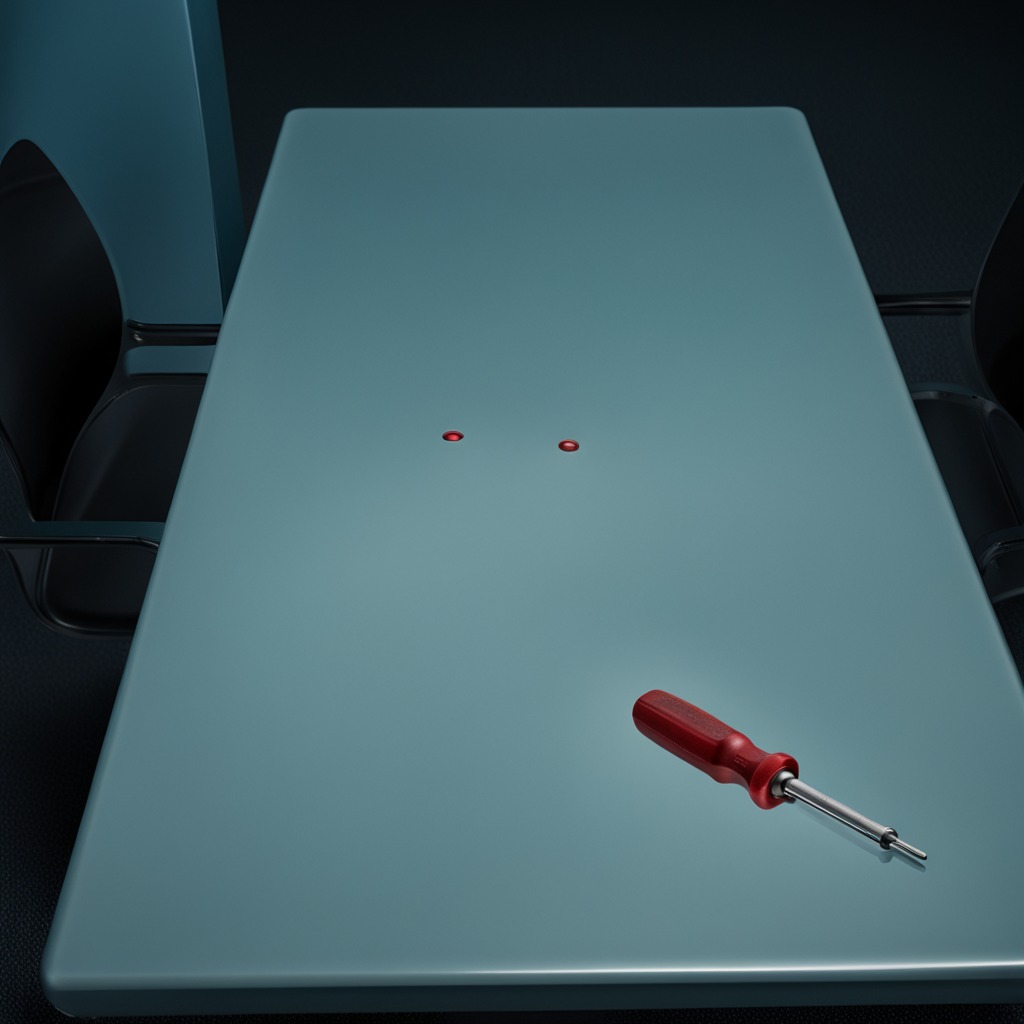
A screwdriver is lying on the clean empty table in a railway signal maintenance room lit by harsh overhead fluorescents.